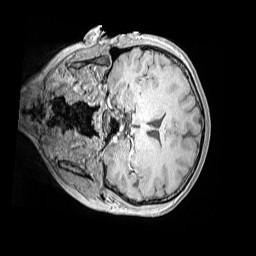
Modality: MP2RAGE
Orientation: coronal
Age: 11
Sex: female
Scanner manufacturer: siemens
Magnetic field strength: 3 T
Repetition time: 4 s
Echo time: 0.00299 s